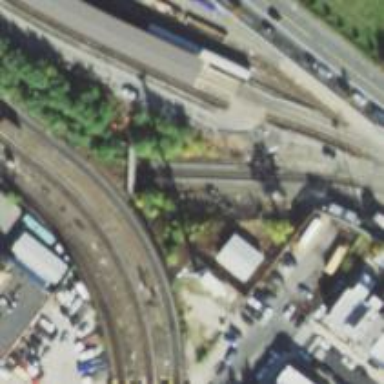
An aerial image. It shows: Yard serving electrified rail tracks with overhead electrification.